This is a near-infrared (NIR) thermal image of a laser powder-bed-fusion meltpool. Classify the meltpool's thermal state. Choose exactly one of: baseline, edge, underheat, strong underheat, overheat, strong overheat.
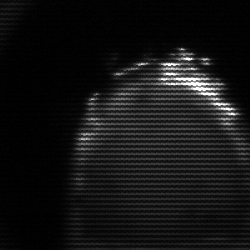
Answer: edge